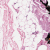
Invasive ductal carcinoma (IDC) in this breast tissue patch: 0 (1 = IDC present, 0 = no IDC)